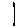
Label: line